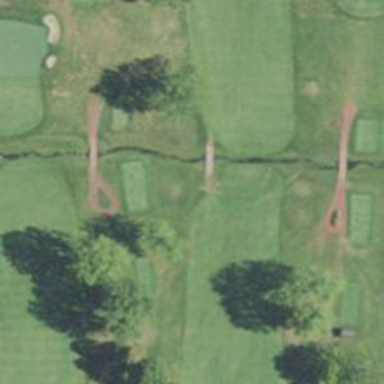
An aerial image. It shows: Path designated for golf carts.